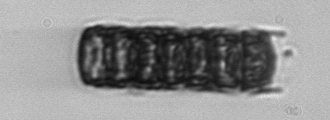
Label: Paralia_sulcata